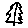
Label: tree